Question: Say I have two dataframes
'''
df1
df2
'''
that I can join on 'df1_keys' and 'df2_keys'.
I would like to do:
1. (A-B)
2. (A-B) U (B-A)
with 'A=df1' and 'B=df2'.
From what I read on the <URL>, the 'how' argument for 'pd.merge' supports the following options:
'''
how : {'left', 'right', 'outer', 'inner'}, default 'inner'
left: use only keys from left frame (SQL: left outer join)
right: use only keys from right frame (SQL: right outer join)
outer: use union of keys from both frames (SQL: full outer join)
inner: use intersection of keys from both frames (SQL: inner join)
'''
but none of them gives us directly the set operations 1 and 2 above.
For reference, below is the corresponding reference for SQL (from <URL>:

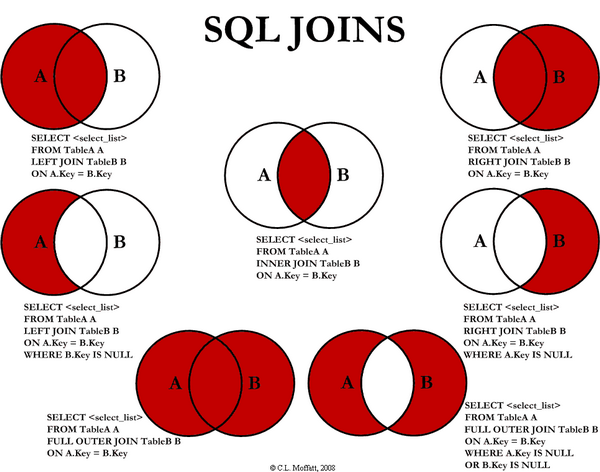
Answer: Although these aren't supported directly, they can be achieved by tweaking with the indexes before attempting the join...
You can do set minus using the '-' operator:
'''
In [11]: ind = pd.Index([1, 2, 3])
In [12]: ind2 = pd.Index([3, 4, 5])
In [13]: ind - ind2
Out[13]: Int64Index([1, 2], dtype='int64')
'''
and set union with the '|' and intersection with '&':
'''
In [14]: ind | ind2
Out[14]: Int64Index([1, 2, 3, 4, 5], dtype='int64')
In [15]: ind & ind2
Out[15]: Int64Index([3], dtype='int64')
'''
So if you have some DataFrames with these indexes, you can reindex you join:
'''
In [21]: df = pd.DataFrame(np.random.randn(3), ind, ['a']) # ind = df.index
In [22]: df2 = pd.DataFrame(np.random.randn(3), ind2, ['b']) # ind2 = df2.index
In [23]: df.reindex(ind & ind2)
Out[23]:
a
3 1.368518
'''
So now you can build up whatever join you want:
'''
In [24]: df.reindex(ind & ind2).join(df2.reindex(ind & ind2)) # equivalent to inner
Out[24]:
a b
3 1.368518 -1.335534
In [25]: df.reindex(ind - ind2).join(df2.reindex(ind - ind2)) # join on A set minus B
Out[25]:
a b
1 1.193652 NaN
2 0.064467 NaN
'''